Interaction volume radius: 10 \u00c5
Interaction volume height: 30 \u00c5
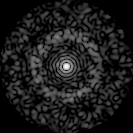
Disorder parameter: 0.8461